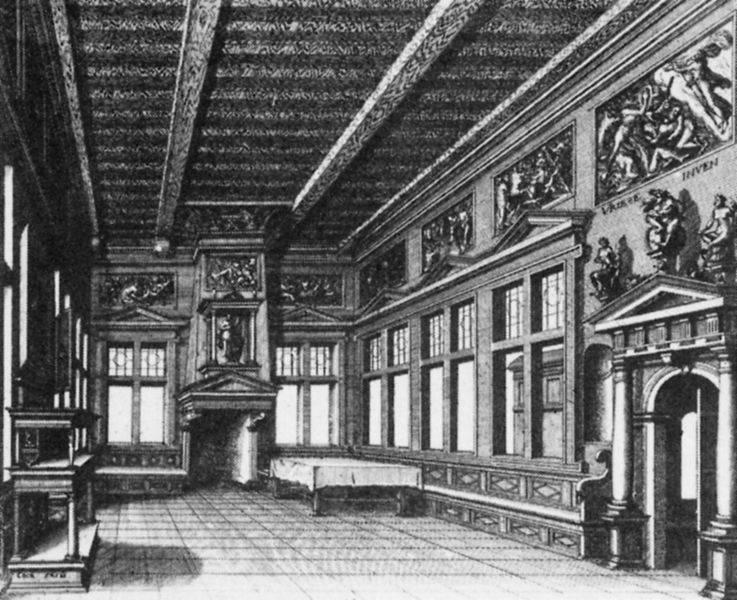
Titel: Innenraum
Künstler: Hans Vredeman de Vries
Schlagwörter: weiß, fenster, holz, licht, raum, säule, säulen, tisch, tür, zeichnung, gebäude, schloss, regal, architektur, innenraum, möbel, tischdecke, boden, decke, renaissance, kamin, ofen, holzschnitt, bilder, schrank, perspektive, türen, fußboden, leer, giebel, bank, saal, figuren, ornamente, wandgemälde, stuck, halle, kloster, zentralperspektive, druck, schwarz weiß, radierung, stich, fliesen, holzdecke, fensterbild, portal, gesims, skulpturen, portikus, fresken, florenz, kassettendecke, fresko, kupferstich, sitzbank, schnitzereien, tympanon, uffizien, kasettendecke, karmin, schränke, flachdecke, bilde, dürer albrecht, refektorium, seitentür, wandreliefs, relieffelder, kloster dormitorium, decke flach, 14. jhd